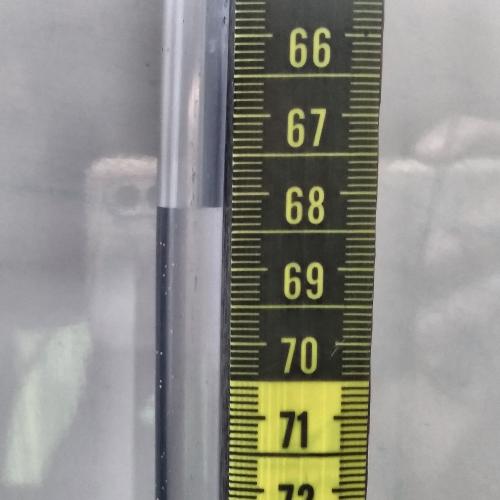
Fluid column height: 68.2 cm